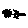
Label: cat